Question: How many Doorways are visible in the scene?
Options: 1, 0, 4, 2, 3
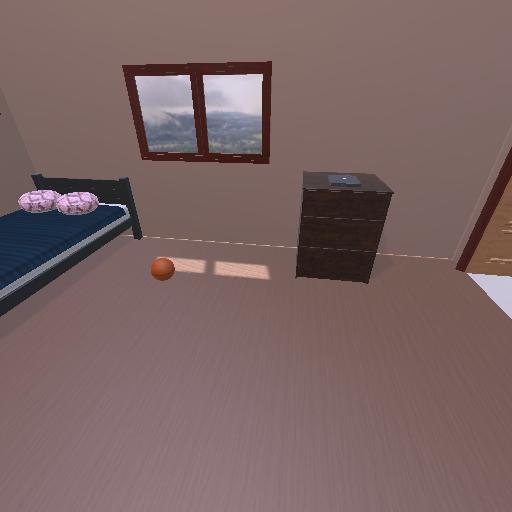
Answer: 1